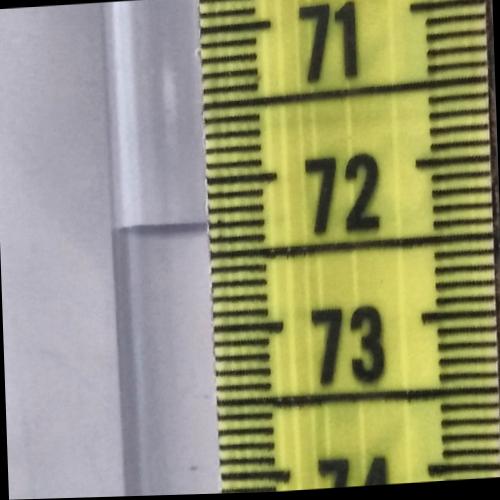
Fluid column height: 72.3 cm